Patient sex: M
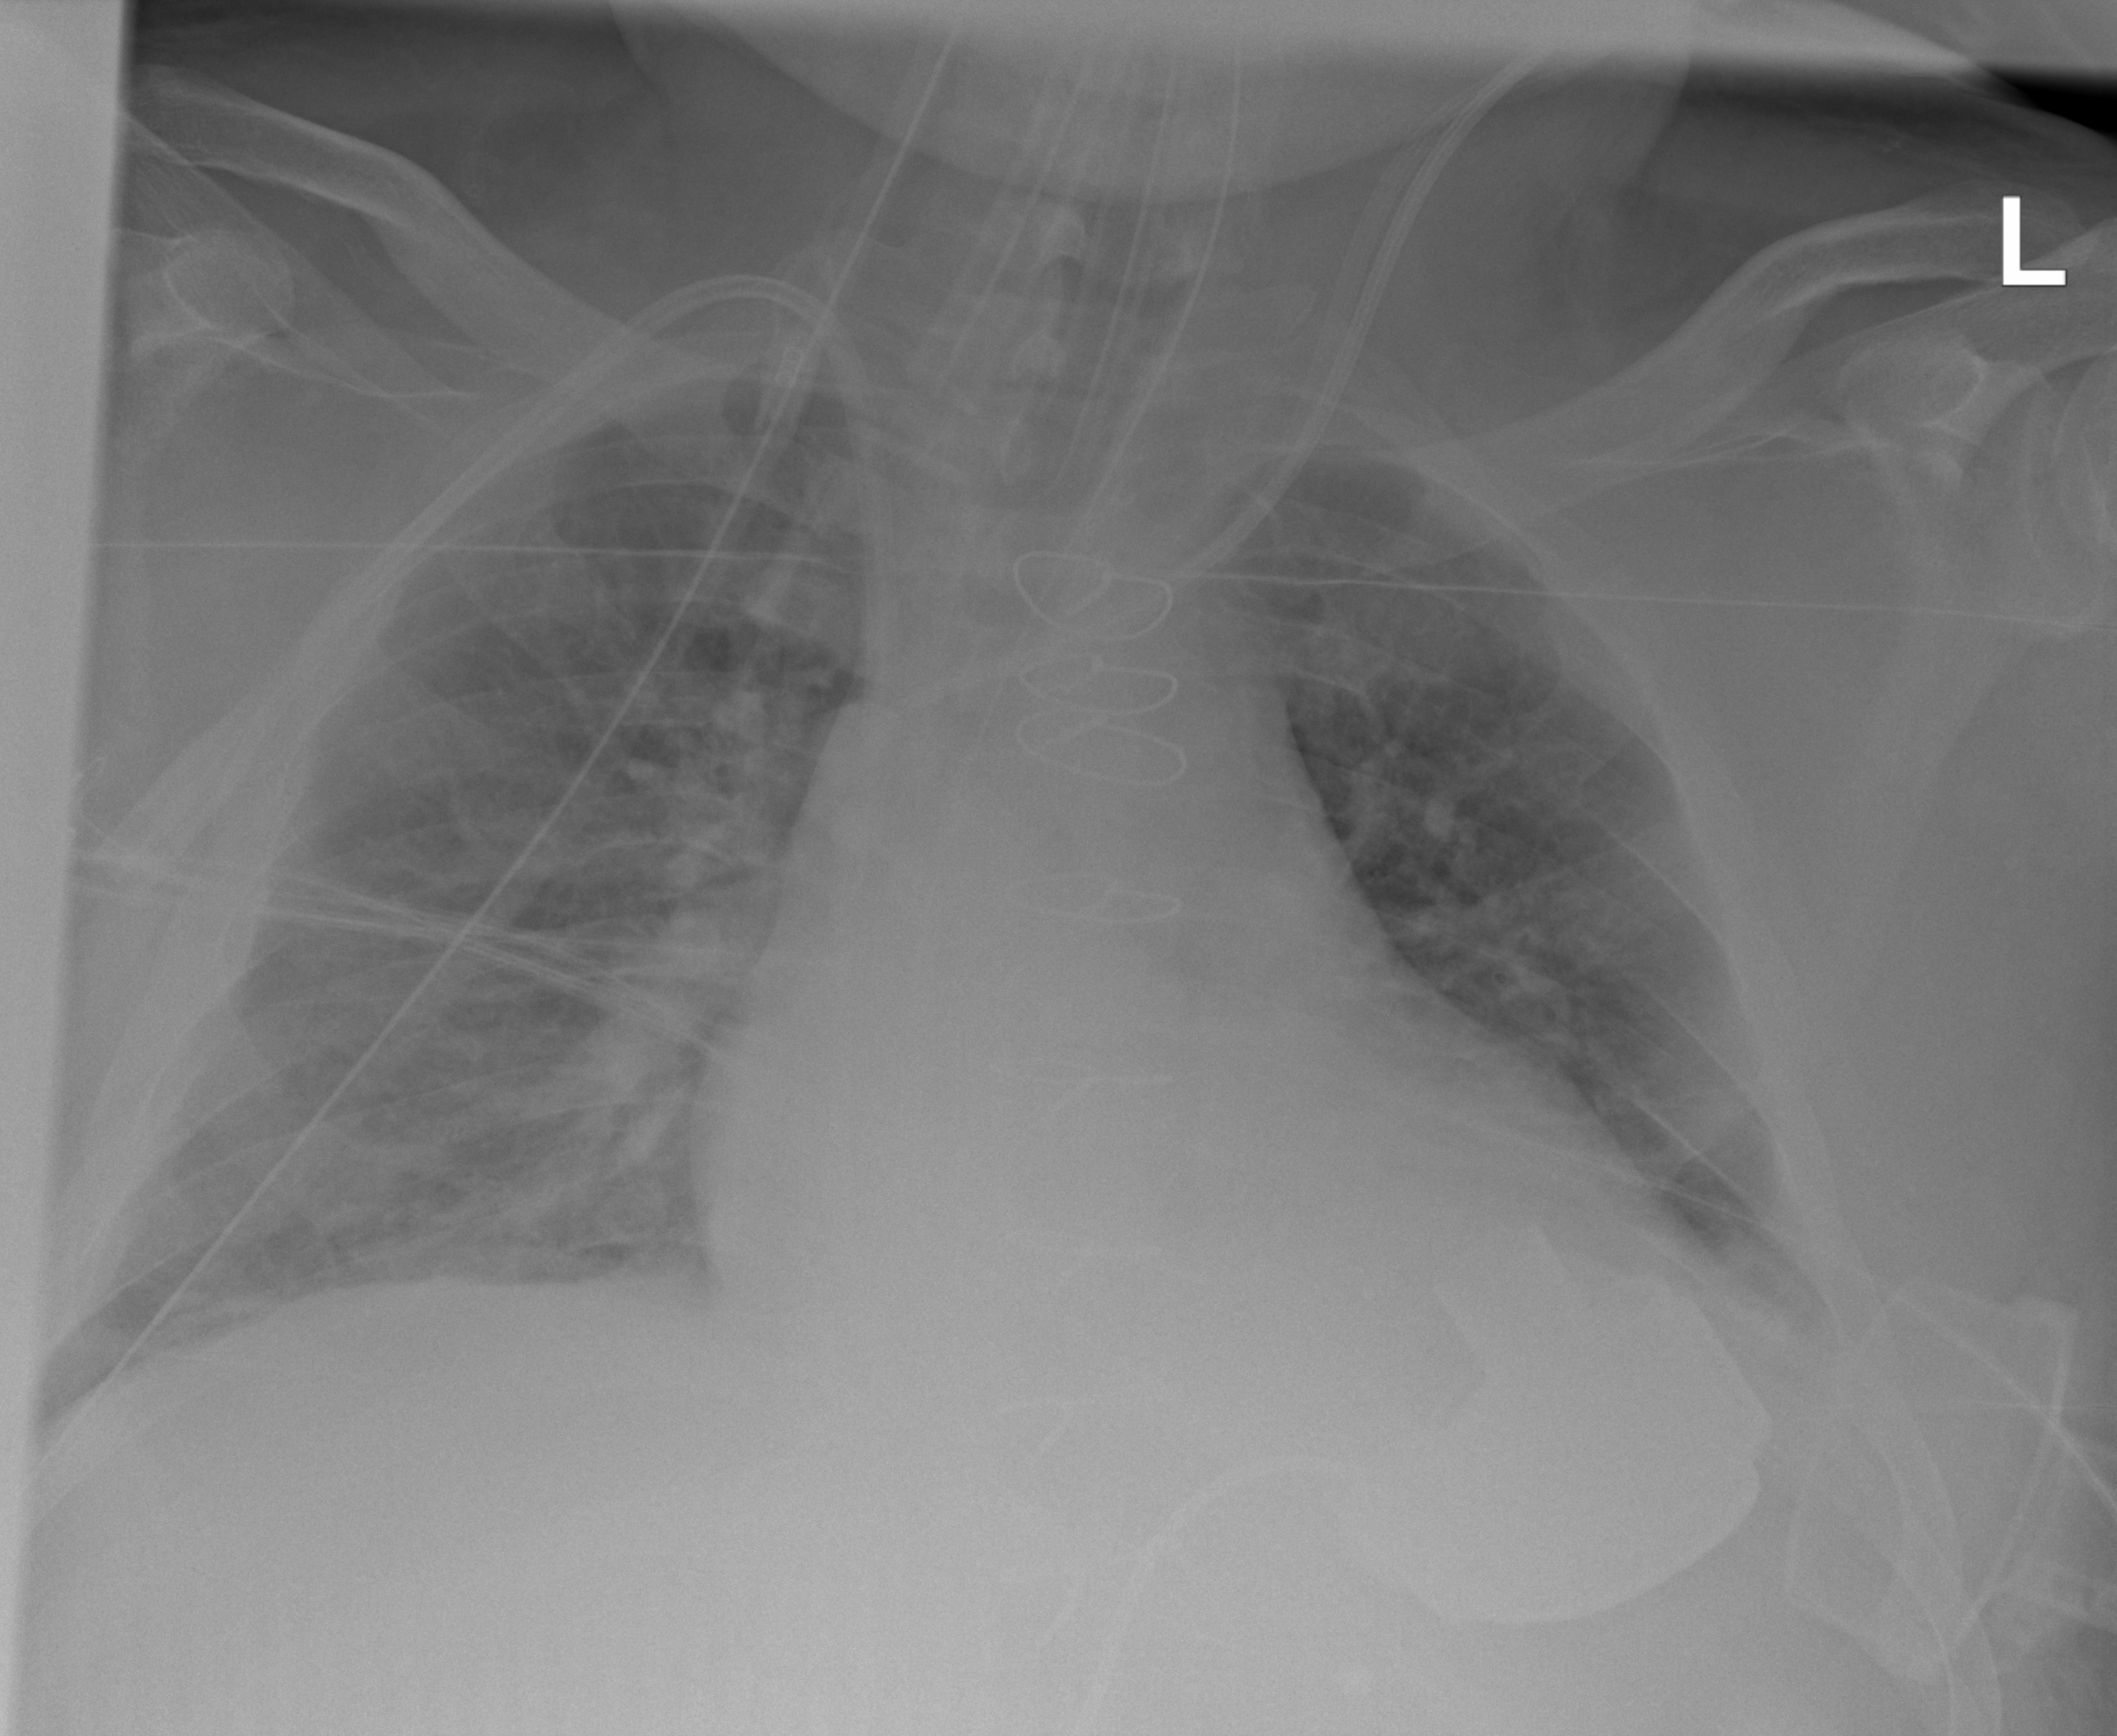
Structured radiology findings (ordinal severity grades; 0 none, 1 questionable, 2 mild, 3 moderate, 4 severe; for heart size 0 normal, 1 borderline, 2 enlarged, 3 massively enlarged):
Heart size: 2
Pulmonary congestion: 2
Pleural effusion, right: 1
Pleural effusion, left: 2
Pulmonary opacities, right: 1
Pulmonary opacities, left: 0
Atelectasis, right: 2
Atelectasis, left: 2